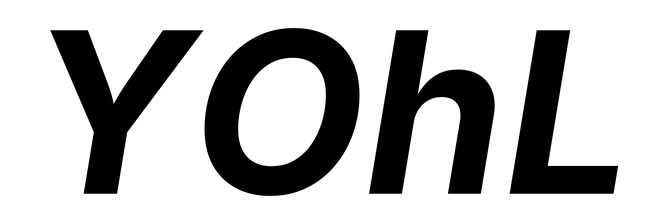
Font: Inter-Italic_Bold_Italic